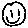
Label: smiley face